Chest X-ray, AP view. Patient: 67 years old, sex M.
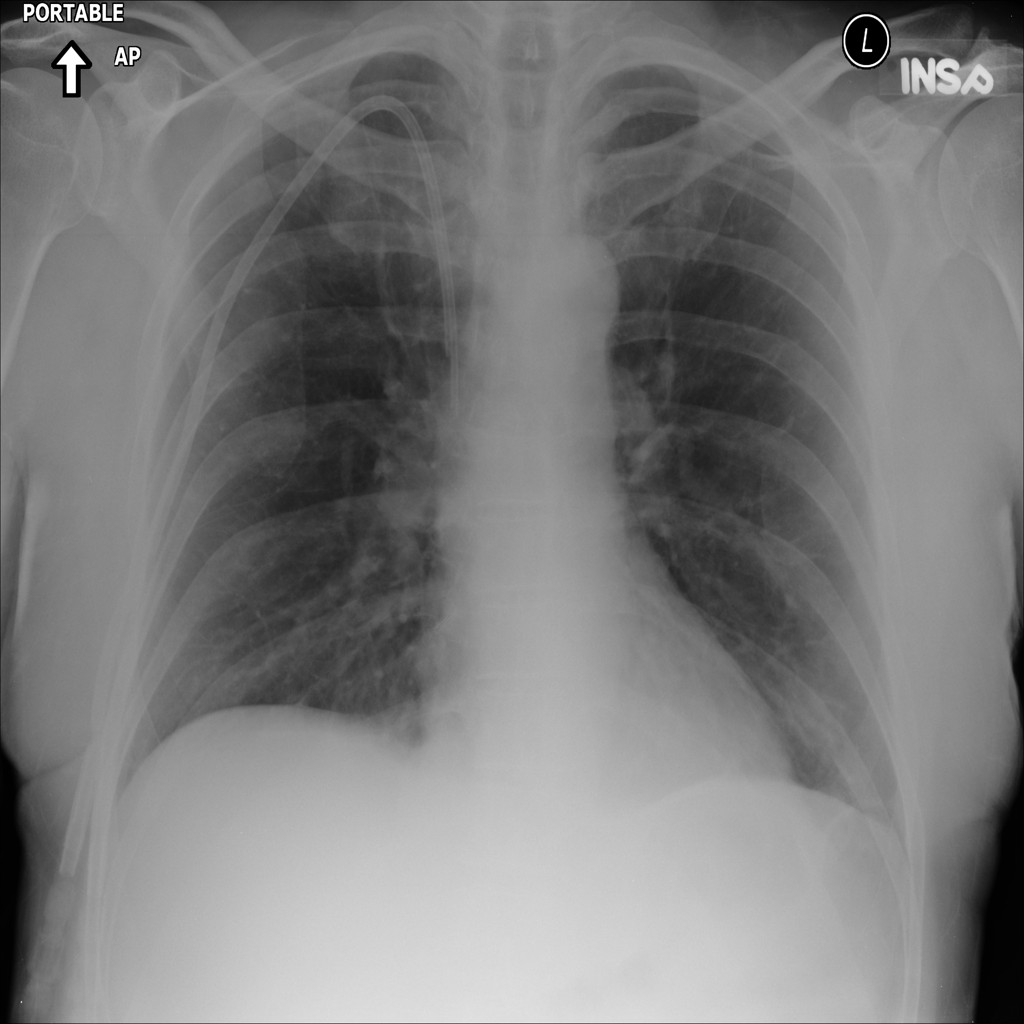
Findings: Nodule